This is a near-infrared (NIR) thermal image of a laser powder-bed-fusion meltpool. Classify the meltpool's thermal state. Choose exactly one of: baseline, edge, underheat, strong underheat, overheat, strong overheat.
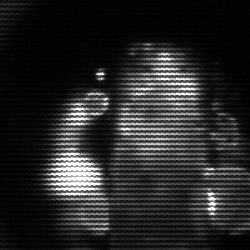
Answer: strong underheat